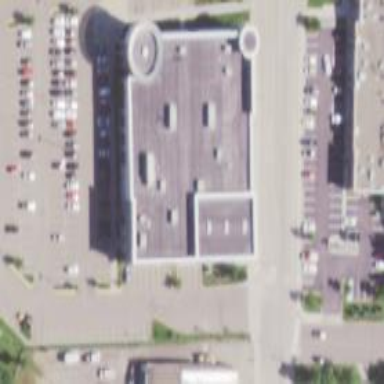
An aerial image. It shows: Building used as fitness center.